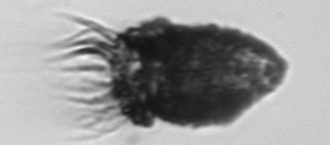
Label: Stenosemella_pacifica